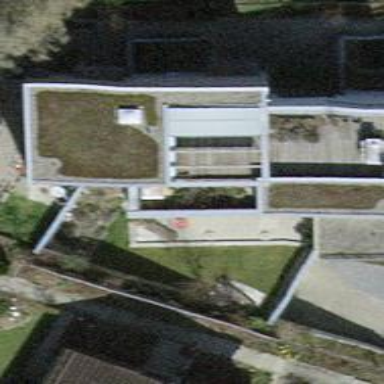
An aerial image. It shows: Building with flat roof.